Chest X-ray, PA view. Patient: 18 years old, sex F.
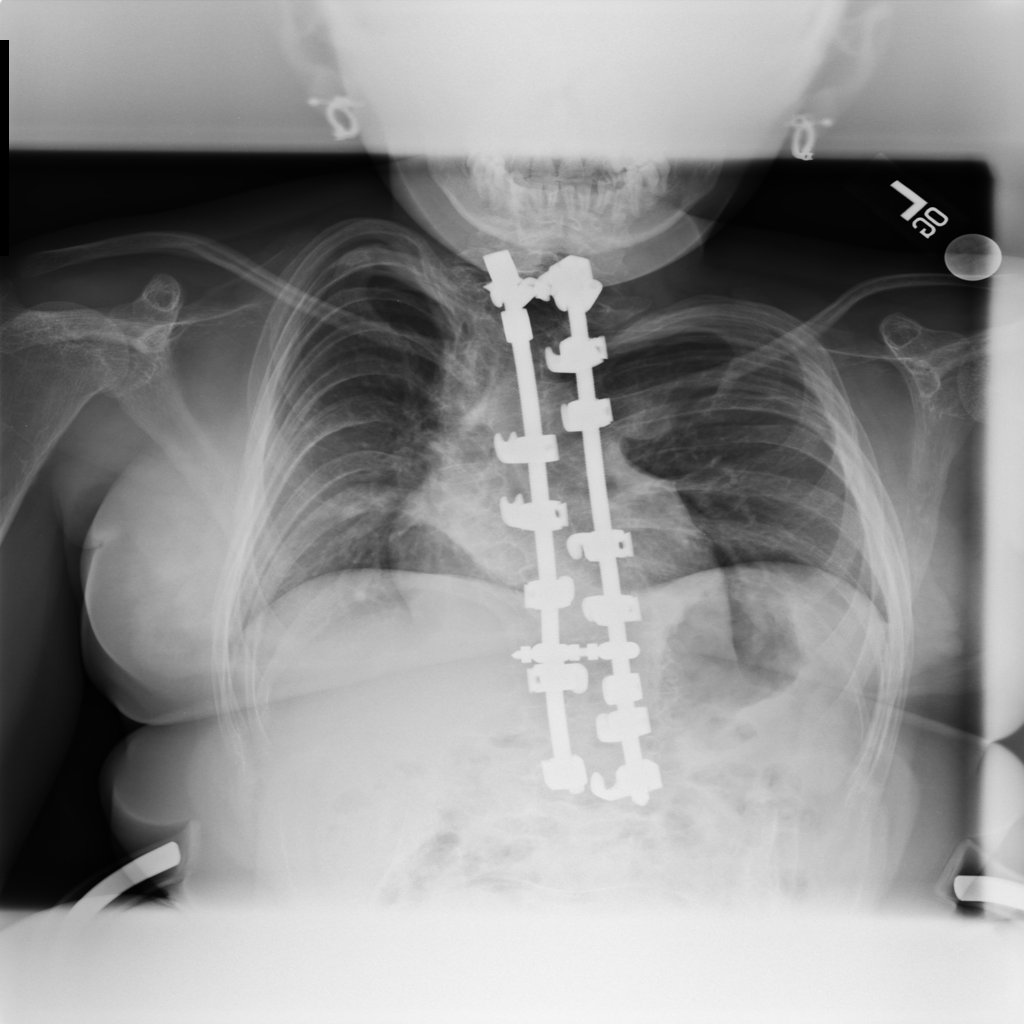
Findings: No Finding